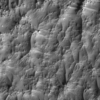
Label: not_dusty